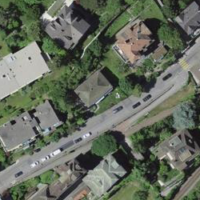
EUNIS habitat code: 55
Species observed at this site:
Zoropsis spinimana